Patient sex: M
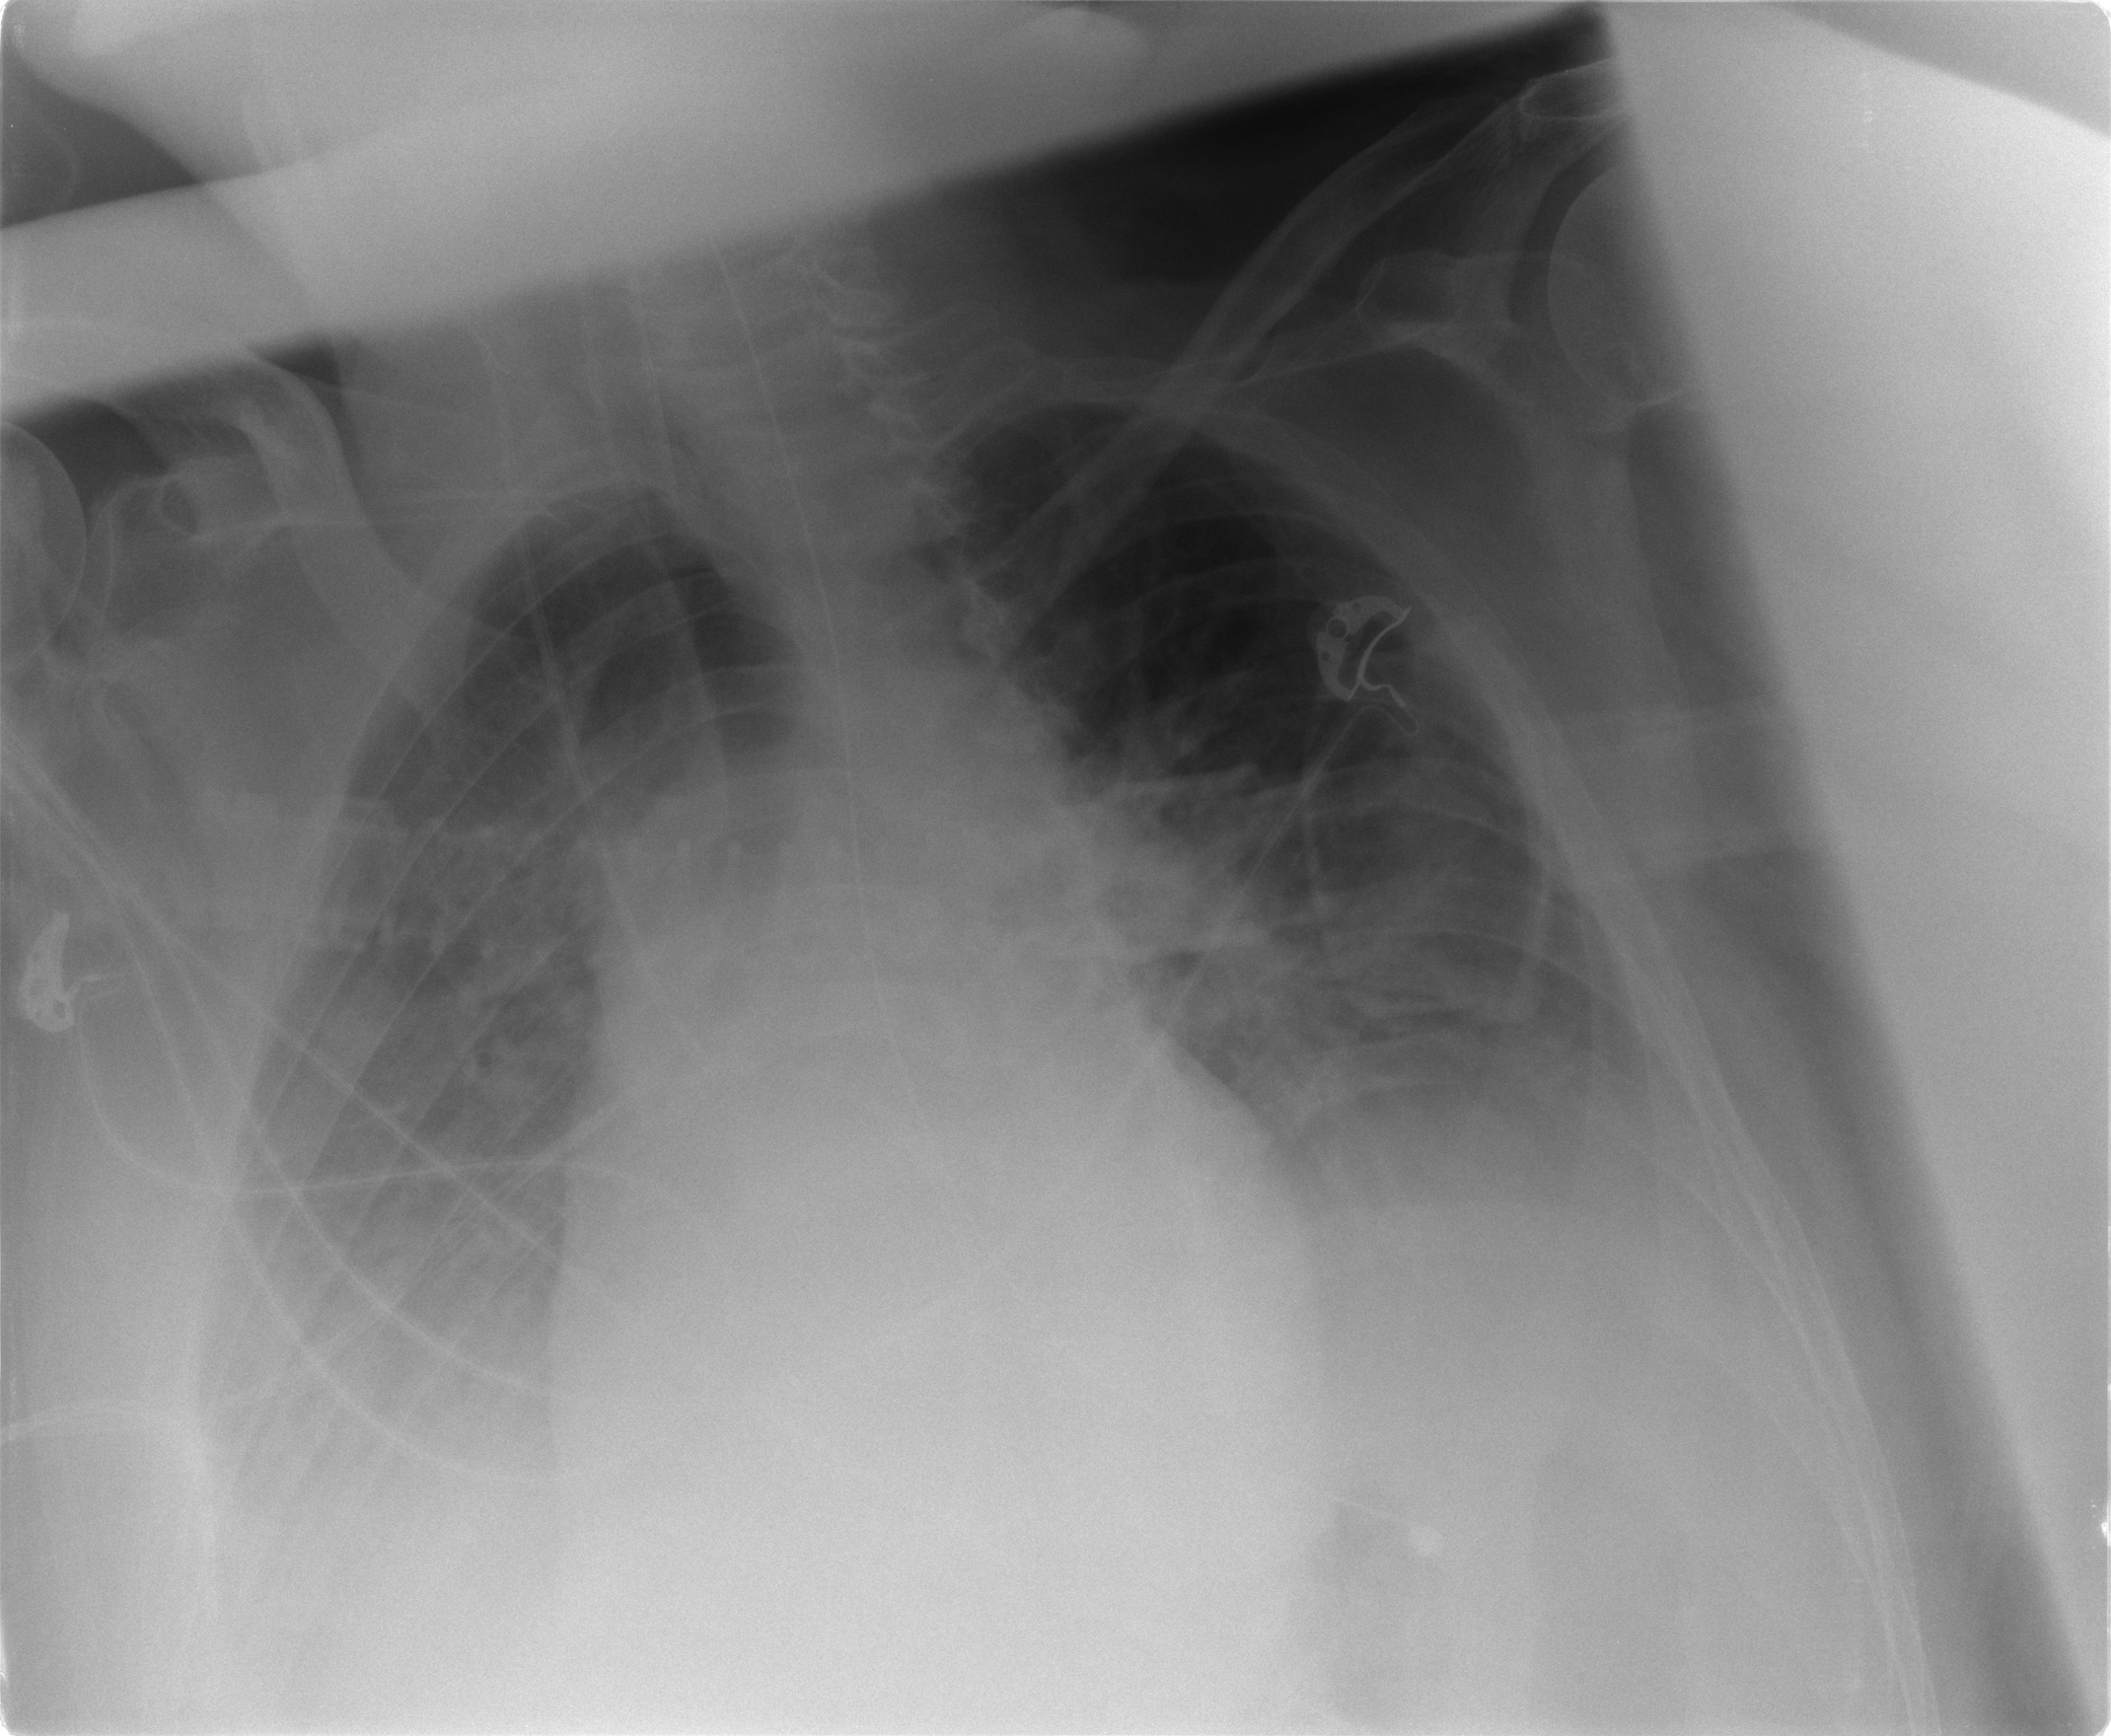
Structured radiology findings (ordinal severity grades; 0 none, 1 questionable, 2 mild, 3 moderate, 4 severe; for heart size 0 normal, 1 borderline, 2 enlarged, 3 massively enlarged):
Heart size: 1
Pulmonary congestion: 2
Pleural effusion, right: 3
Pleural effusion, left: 0
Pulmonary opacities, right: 0
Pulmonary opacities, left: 0
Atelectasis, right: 2
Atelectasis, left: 2